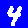
Digit: 4